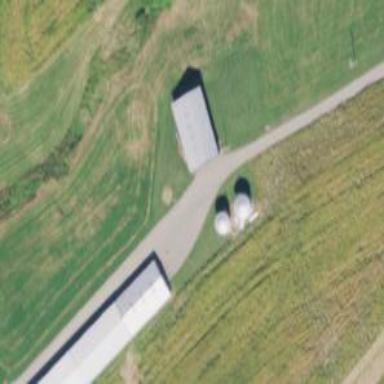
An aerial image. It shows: Silo.